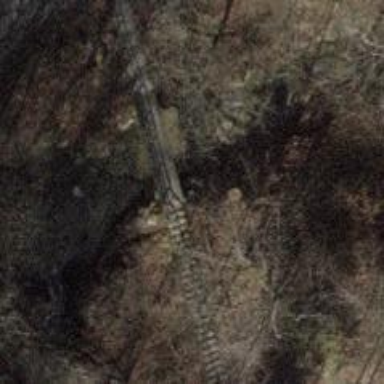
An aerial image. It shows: Path on bridge.